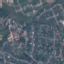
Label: Residential